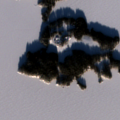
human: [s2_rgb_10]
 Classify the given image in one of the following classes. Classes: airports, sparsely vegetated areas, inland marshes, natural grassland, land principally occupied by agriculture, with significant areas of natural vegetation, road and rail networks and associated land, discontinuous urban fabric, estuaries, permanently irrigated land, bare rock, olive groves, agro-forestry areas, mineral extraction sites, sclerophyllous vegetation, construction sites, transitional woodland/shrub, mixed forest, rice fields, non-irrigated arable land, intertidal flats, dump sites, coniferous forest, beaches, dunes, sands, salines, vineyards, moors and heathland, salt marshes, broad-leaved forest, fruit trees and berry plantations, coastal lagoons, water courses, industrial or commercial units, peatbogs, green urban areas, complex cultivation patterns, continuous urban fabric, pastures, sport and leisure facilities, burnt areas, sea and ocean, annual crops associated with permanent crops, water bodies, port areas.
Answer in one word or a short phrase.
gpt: coniferous forest, mixed forest, water bodies